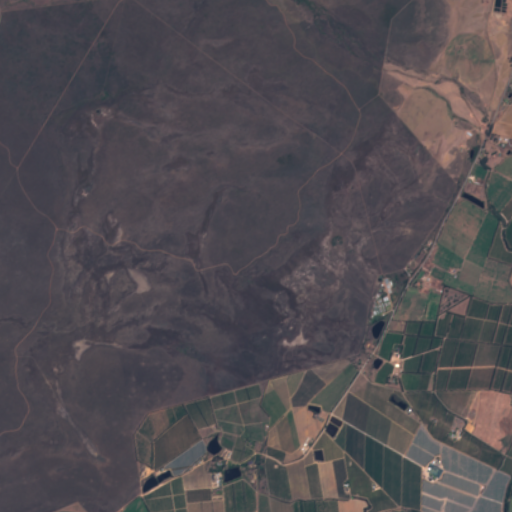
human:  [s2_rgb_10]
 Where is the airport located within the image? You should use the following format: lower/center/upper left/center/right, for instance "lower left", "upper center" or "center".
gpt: The airport is located in the upper left of the image.
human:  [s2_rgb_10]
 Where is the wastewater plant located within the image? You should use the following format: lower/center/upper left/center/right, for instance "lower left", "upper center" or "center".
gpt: The wastewater plant is located in the upper right of the image.
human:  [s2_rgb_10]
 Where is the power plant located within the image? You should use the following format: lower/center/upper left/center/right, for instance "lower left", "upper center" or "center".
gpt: There is no power plant in the image.